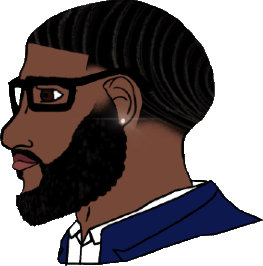
Label: 4_Yes_Chad